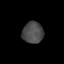
Tissue: prostate
Cell type: T cells
Senescence score: 0.342
Nuclear area (px): 441
Mean DAPI intensity: 75.236